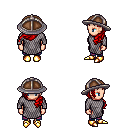
a pixel art fantasy rpg character, female body template, human, light skin, chain mail, magenta pants, red left-swept hairstyle, chain helm, gold boots, four views (front, back, left, right), 2x2 character sprite sheet, small pixel art, hard edges, no anti-aliasing